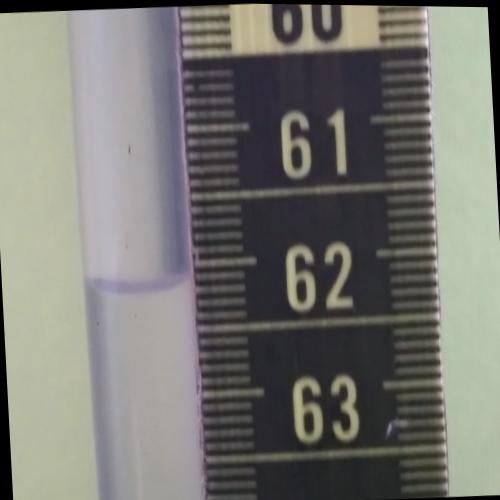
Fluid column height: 62.2 cm